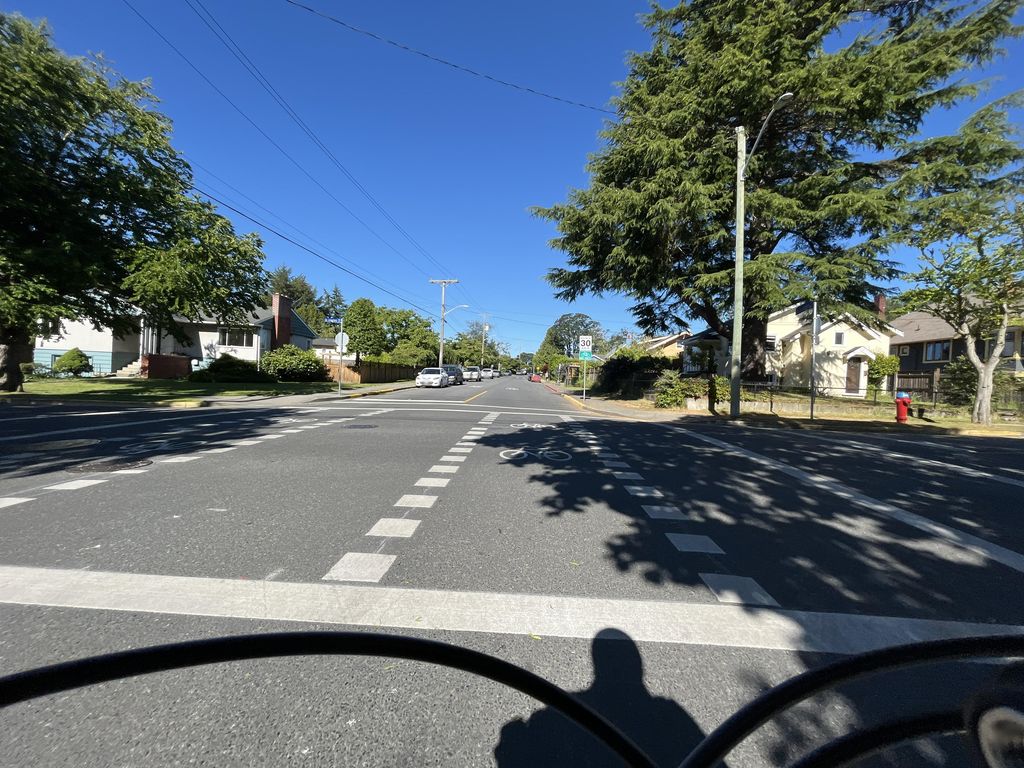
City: victoria